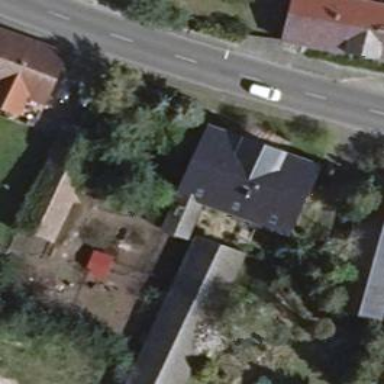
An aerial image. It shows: Black house with gabled roof oriented along the structure.